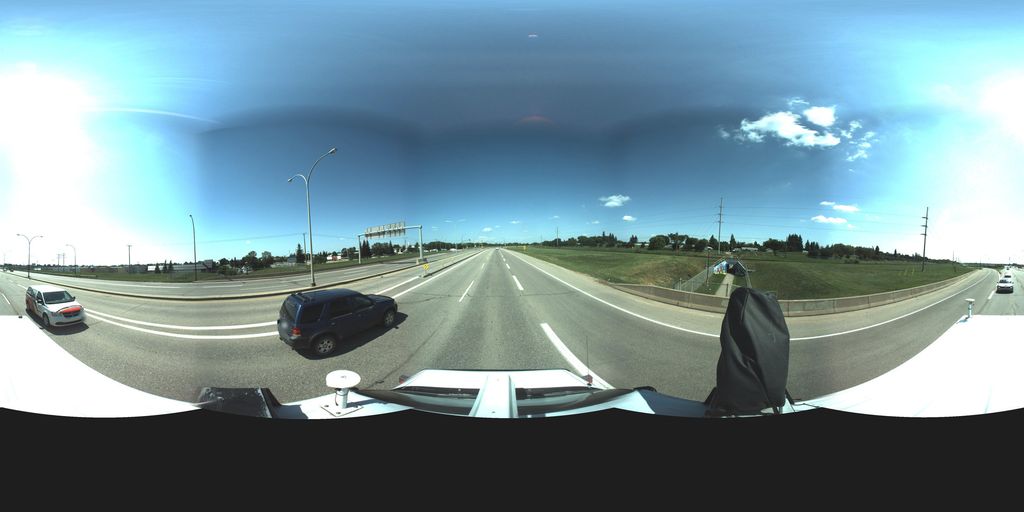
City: saskatoon